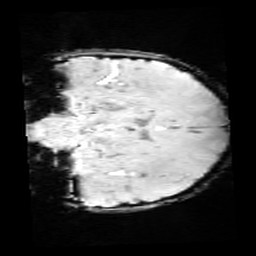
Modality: SWI
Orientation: coronal
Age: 11
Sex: female
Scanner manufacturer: siemens
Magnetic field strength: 3 T
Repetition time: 0.027 s
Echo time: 0.02 s